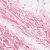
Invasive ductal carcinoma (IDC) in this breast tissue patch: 0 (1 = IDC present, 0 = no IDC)